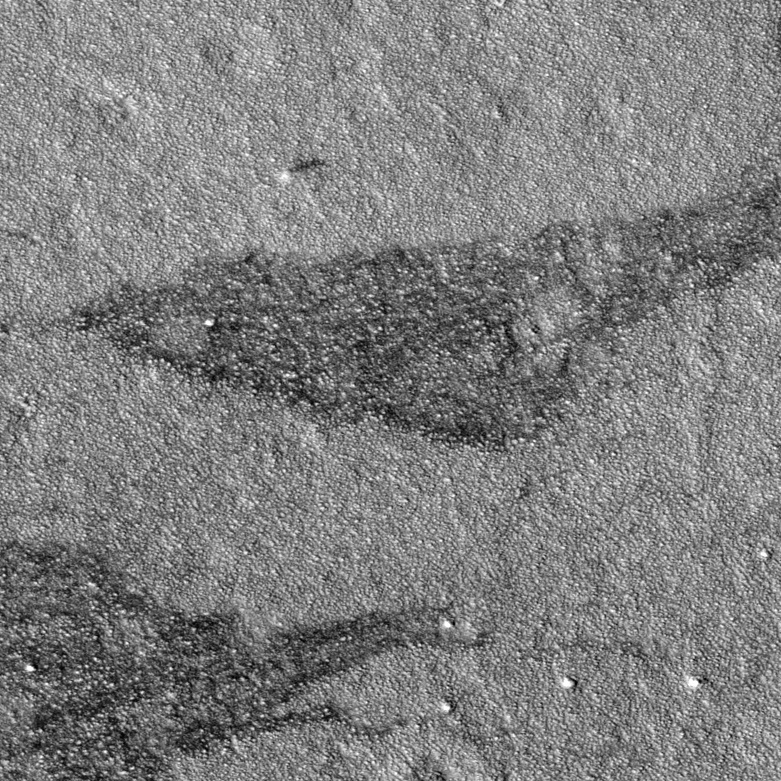
Label: dustdevil